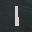
Label: 1